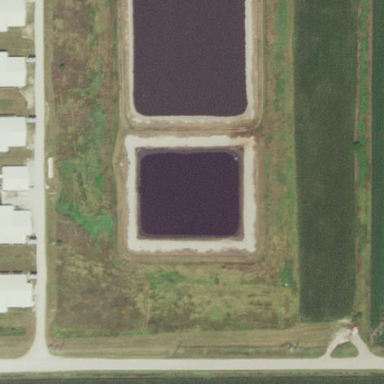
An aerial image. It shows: Retention basin containing natural water.